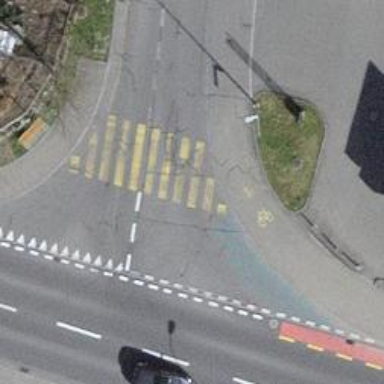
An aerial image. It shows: Uncontrolled zebra crossing on the road.